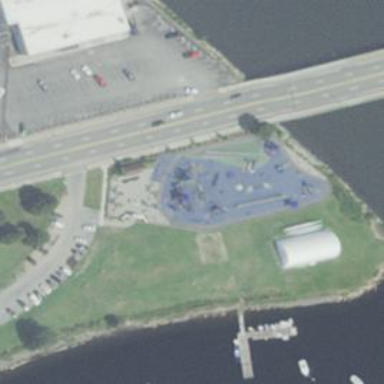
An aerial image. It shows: Playground area for leisure land.